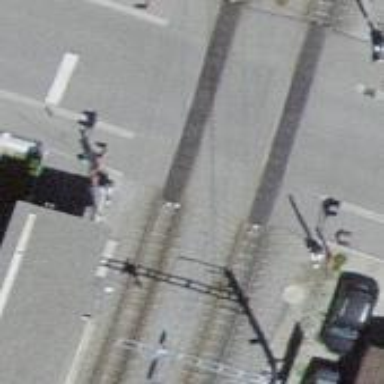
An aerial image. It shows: Light rail stop position on the railway.